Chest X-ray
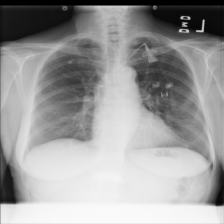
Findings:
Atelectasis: negative
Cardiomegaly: negative
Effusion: negative
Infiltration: negative
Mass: negative
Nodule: negative
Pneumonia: negative
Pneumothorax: negative
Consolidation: negative
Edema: negative
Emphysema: negative
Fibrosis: negative
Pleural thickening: negative
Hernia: negative